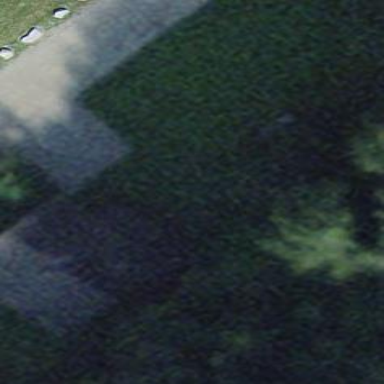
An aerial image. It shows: Simple and straightforward house.